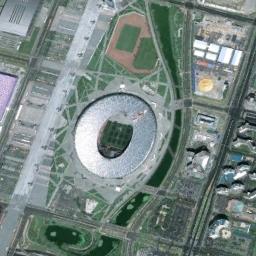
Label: stadium